Question: Has anyone seen a bug where you are using the WPF AutoCompleteBox control and while the drop-down is displayed you drag the window and the drop-down stays put while the entire window moves and now the drop-down is completely disconnected from the input field?
Does anyone know which event I could turn the drop-down off in this case? Or how to fix this?

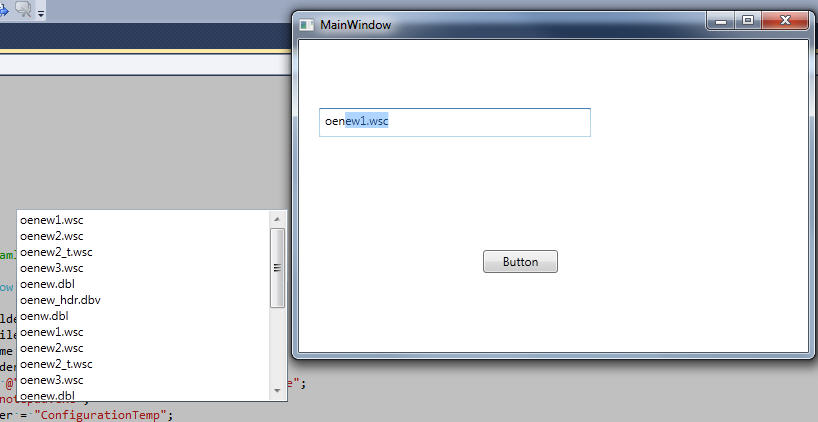
Answer: Sounds like the Popup control strikes again. I don't use AutoCompleteBox but I think it has an IsDropDownOpened property. You could set that to false when the window is moved. Maybe not the most elegant solution but it should workaround your issue.